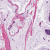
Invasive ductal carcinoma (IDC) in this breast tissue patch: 1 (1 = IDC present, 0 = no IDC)